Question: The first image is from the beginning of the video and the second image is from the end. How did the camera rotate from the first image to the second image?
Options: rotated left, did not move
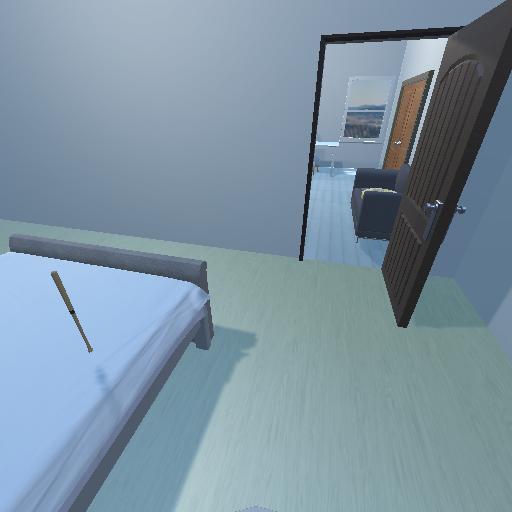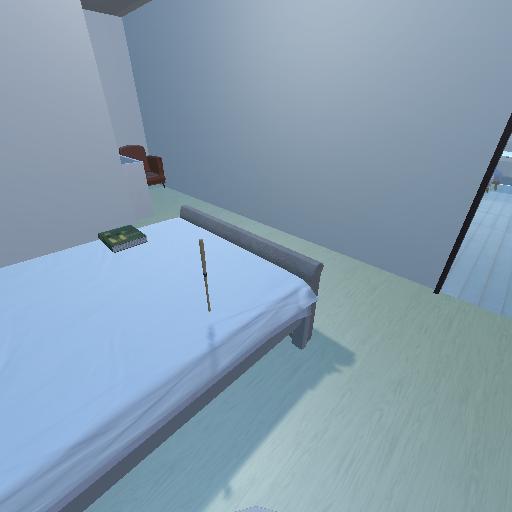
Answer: rotated left